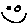
Label: smiley face